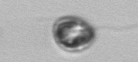
Label: Dinophyceae